【题型】填空题　【知识点】平面几何　【难度】easy
如图, $AD // BE // CF$, $\dfrac{AB}{BC} = \dfrac{1}{2}$, $DE = 5$, 则 $DF$ 的长为\_\_\_\_\_\_

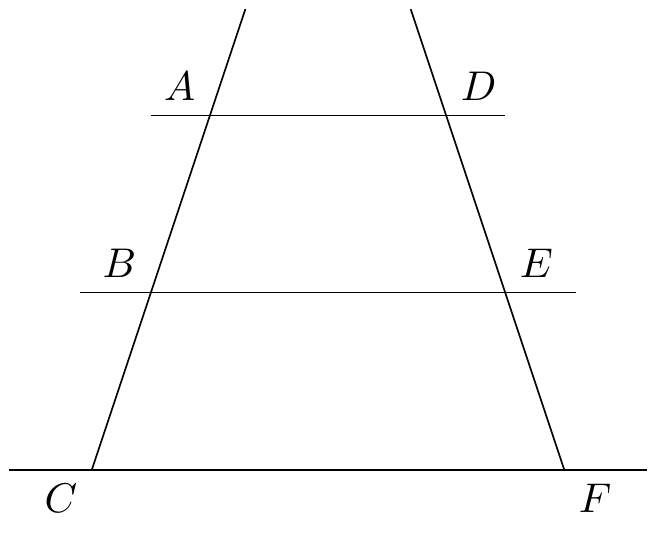
【解答】
解：$\because AD // BE // CF$, $\dfrac{AB}{BC} = \dfrac{1}{2}$, $DE = 5$

$\therefore \dfrac{AB}{BC} = \dfrac{DE}{EF} = \dfrac{1}{2}$

$\therefore EF = 10$

$\therefore DF = DE + EF = 5 + 10 = 15$

故答案为：15。